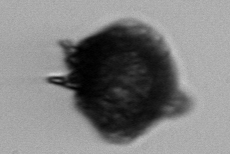
Label: Gonyaulax